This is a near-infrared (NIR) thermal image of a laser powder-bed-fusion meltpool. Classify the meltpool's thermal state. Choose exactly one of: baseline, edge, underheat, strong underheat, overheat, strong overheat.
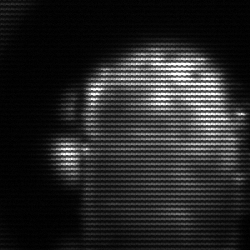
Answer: baseline